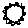
Label: sun